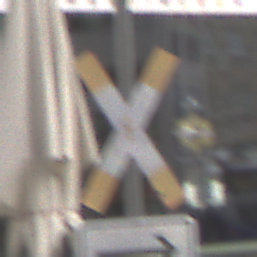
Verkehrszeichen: Andreaskreuz
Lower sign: RichtungsangabeDurchPfeile4
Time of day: Midday
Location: Outdoor (Urban)
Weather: Overcast
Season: NotSpecified
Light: Natural